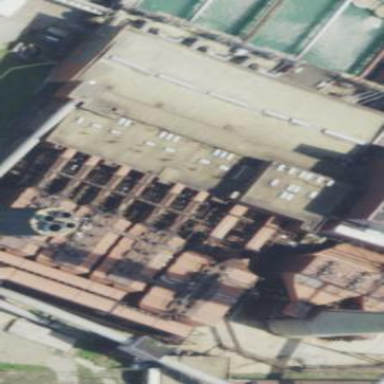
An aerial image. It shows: Industrial building that houses power plant generating electricity from coal and oil sources.